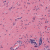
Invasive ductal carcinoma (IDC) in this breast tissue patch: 1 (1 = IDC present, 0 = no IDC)